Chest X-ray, AP view. Patient: 68 years old, sex M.
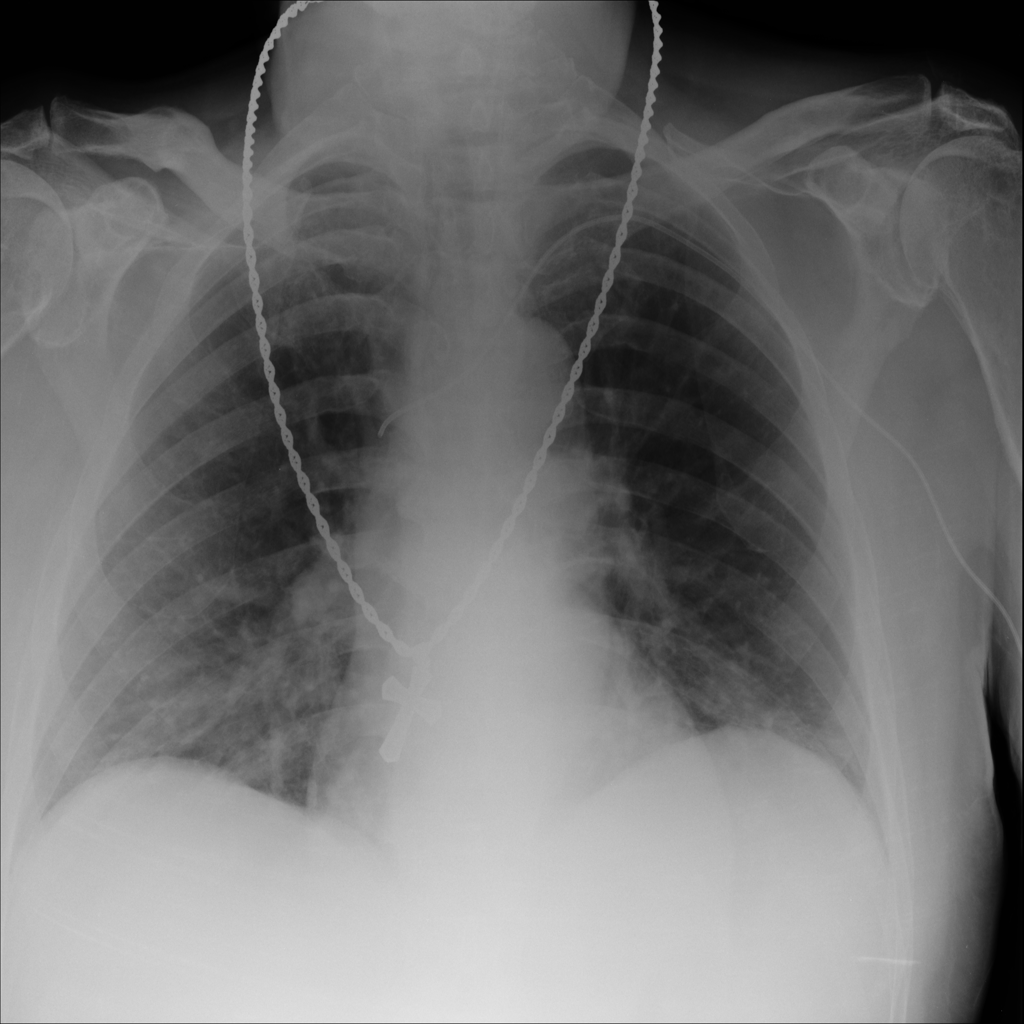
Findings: No Finding